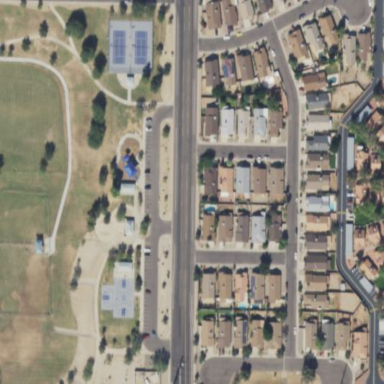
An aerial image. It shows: Residential area composed of single-family homes.